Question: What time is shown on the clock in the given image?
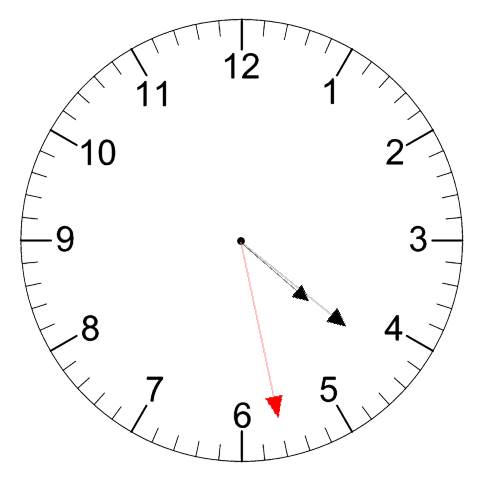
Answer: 04:21:28